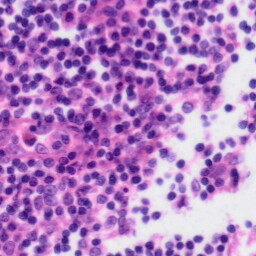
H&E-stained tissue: Tonsil